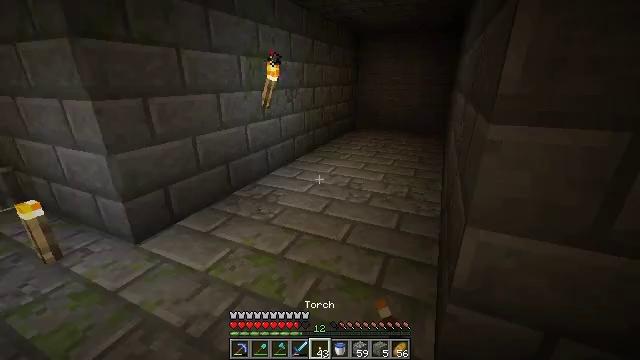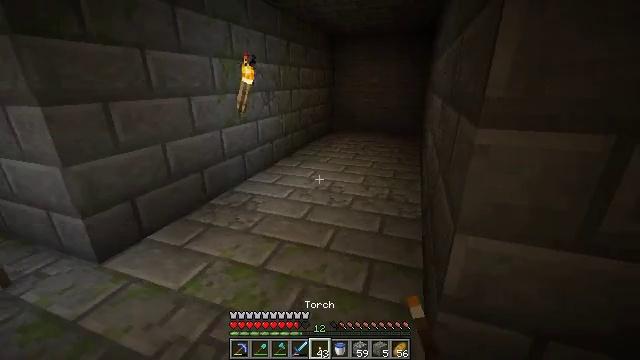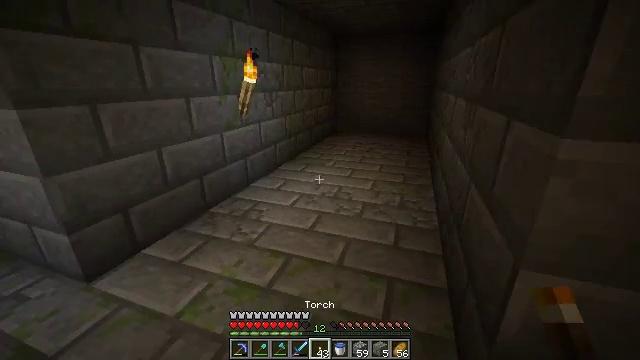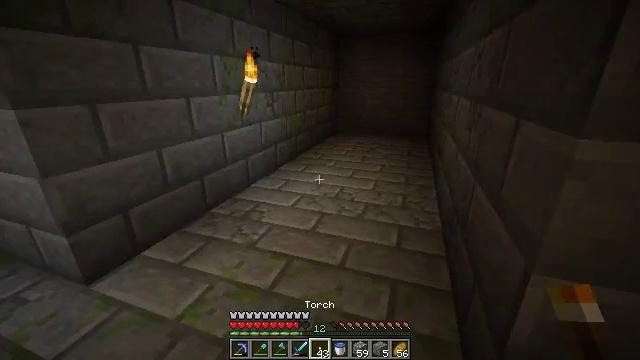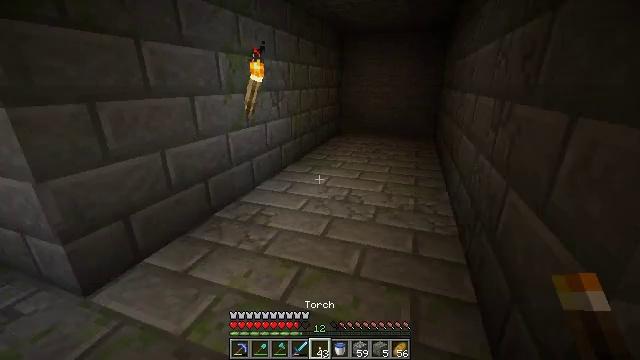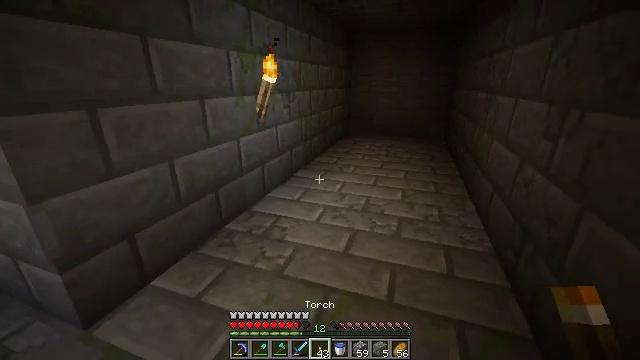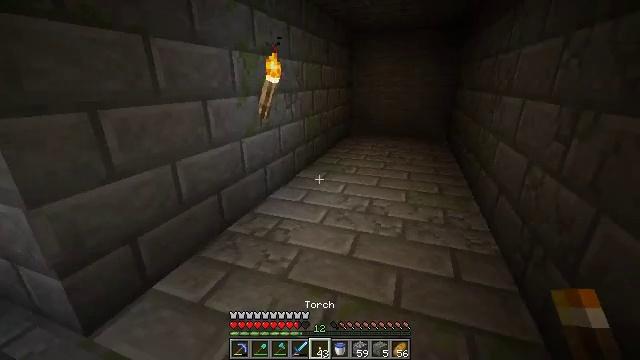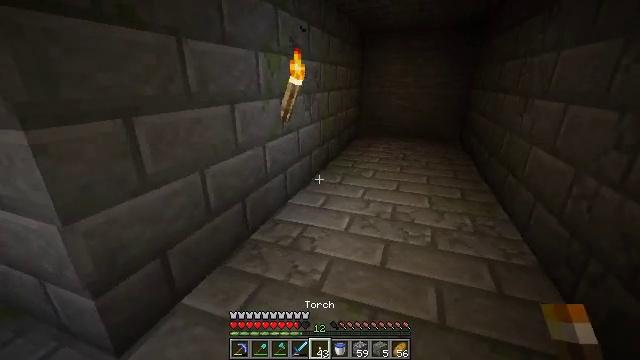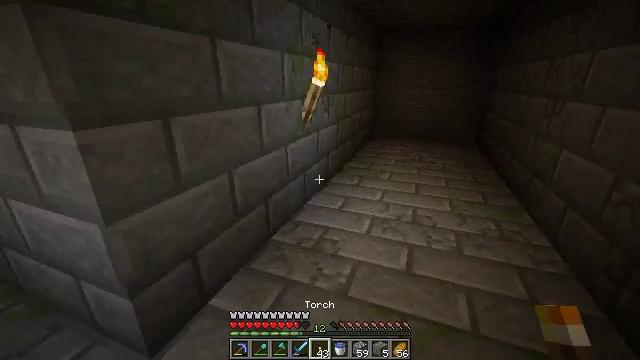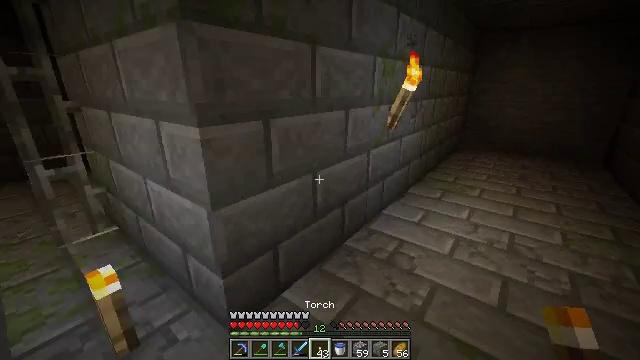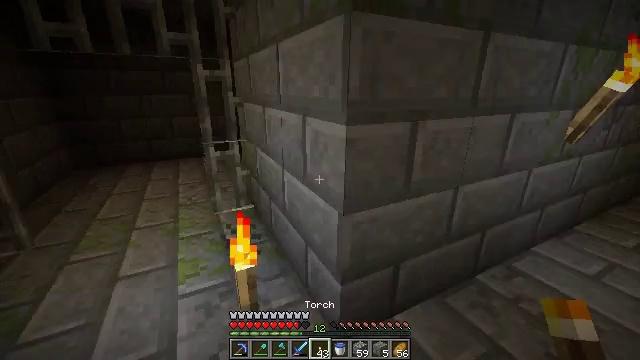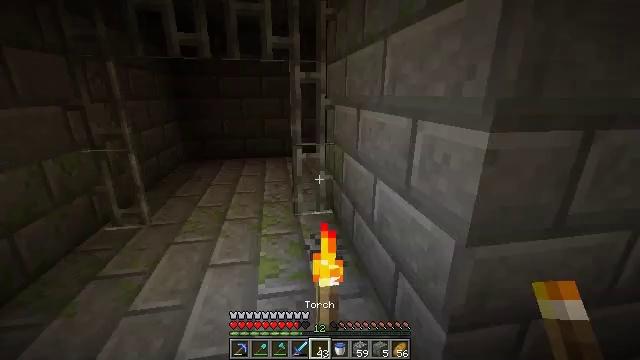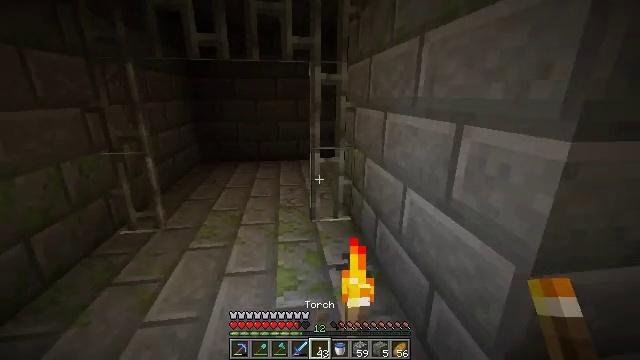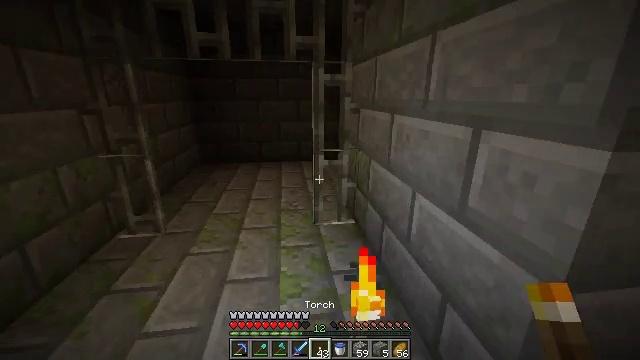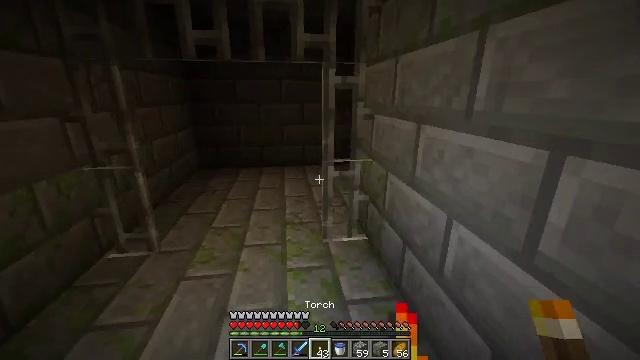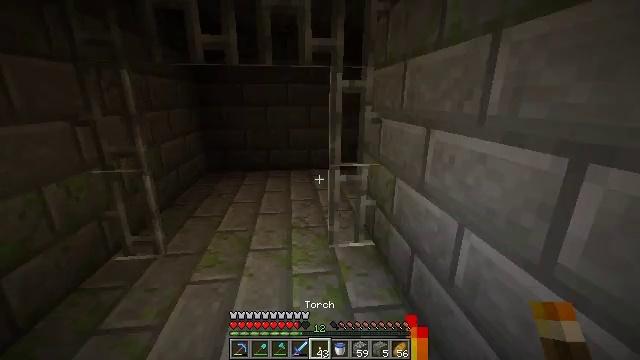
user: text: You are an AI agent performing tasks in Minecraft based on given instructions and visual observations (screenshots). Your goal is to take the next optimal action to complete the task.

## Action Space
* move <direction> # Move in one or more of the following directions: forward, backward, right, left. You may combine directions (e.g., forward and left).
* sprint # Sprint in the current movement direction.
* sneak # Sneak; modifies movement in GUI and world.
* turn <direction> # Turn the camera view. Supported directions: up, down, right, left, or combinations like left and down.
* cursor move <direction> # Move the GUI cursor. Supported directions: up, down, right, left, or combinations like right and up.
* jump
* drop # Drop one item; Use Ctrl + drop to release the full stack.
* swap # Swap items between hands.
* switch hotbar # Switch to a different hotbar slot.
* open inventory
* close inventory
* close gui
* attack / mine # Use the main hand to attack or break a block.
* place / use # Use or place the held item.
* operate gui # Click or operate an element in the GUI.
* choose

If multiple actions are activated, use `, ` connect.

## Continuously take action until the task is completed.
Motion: motion action
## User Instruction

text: Smash the iron door for recycling.
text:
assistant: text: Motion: move forward, turn right
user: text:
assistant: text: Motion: move forward and move left
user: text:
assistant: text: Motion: move forward and move left
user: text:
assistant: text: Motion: move forward and move left
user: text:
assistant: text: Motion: move forward and move left
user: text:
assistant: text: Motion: move left
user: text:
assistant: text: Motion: move left
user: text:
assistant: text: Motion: move left, turn left
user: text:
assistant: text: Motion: move forward and move left, turn left
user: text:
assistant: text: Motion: move forward and move left, turn left
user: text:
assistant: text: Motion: move forward and move left, turn left
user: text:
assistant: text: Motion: move forward and move left, turn left
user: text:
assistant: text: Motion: move forward
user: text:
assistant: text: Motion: move forward
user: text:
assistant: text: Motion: move forward, turn left
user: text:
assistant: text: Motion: move forward, turn left and down
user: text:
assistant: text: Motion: move forward, turn left
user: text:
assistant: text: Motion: move forward
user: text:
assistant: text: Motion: move forward
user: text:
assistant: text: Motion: move forward
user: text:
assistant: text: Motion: move forward, turn left
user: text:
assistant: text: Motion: move forward and move left, turn left and up
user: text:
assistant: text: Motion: move forward and move left, turn right
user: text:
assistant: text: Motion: move forward and move left, turn right
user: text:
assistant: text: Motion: move forward and move left, turn right
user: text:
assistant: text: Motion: move forward and move left, turn right
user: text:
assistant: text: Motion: move forward and move left, turn right
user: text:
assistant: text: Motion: move forward and move left, turn right
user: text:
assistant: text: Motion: move forward and move left, turn right
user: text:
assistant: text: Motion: move forward and move left, turn right